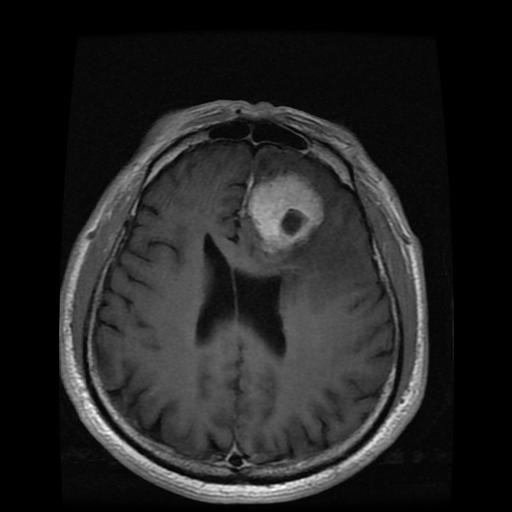
Label: meningioma